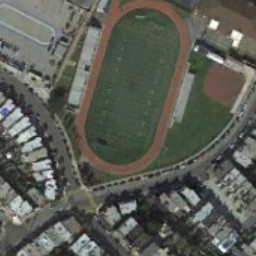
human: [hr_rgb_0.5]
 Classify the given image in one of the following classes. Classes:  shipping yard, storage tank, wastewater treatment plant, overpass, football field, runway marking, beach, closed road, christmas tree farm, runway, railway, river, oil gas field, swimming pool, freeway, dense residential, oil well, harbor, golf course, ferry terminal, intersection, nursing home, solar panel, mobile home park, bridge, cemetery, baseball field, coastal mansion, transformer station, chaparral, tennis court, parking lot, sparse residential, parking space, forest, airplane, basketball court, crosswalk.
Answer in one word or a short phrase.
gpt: football field